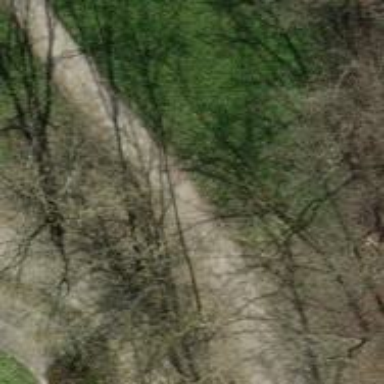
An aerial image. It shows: Unpaved path.